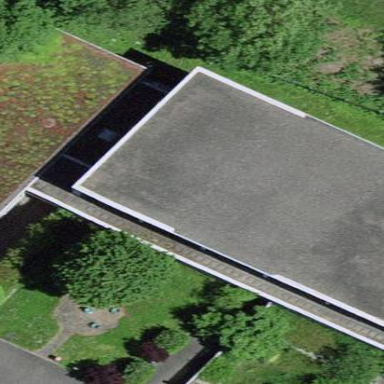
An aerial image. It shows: Educational institution office building.